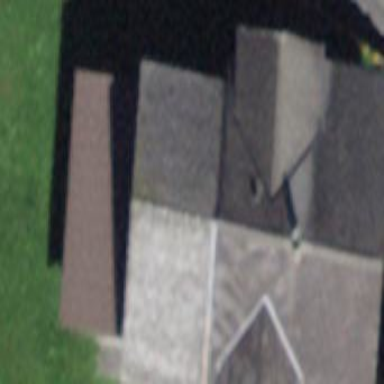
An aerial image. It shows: Rural barn.